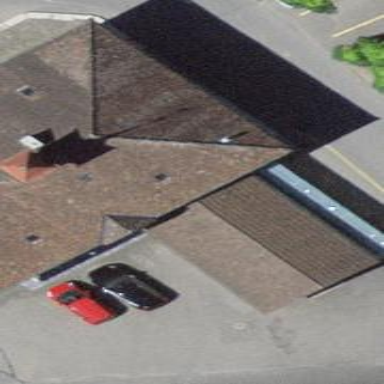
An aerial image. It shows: Service building.